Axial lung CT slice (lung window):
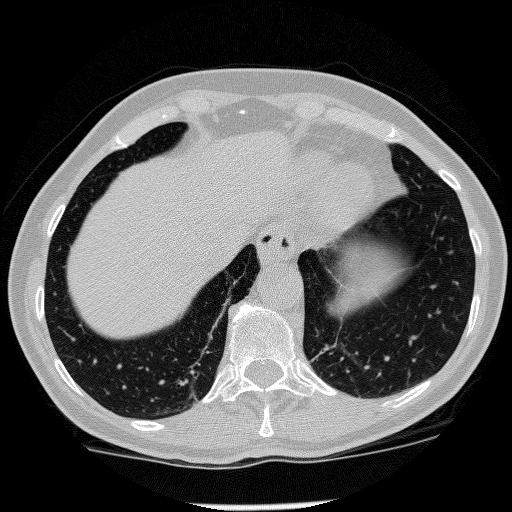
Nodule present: no